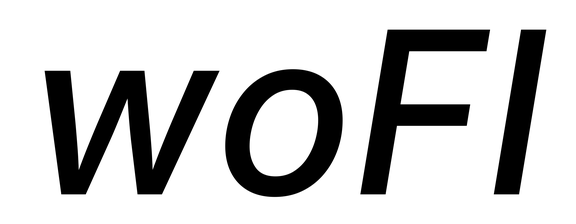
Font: Inter-Italic_Medium_Italic